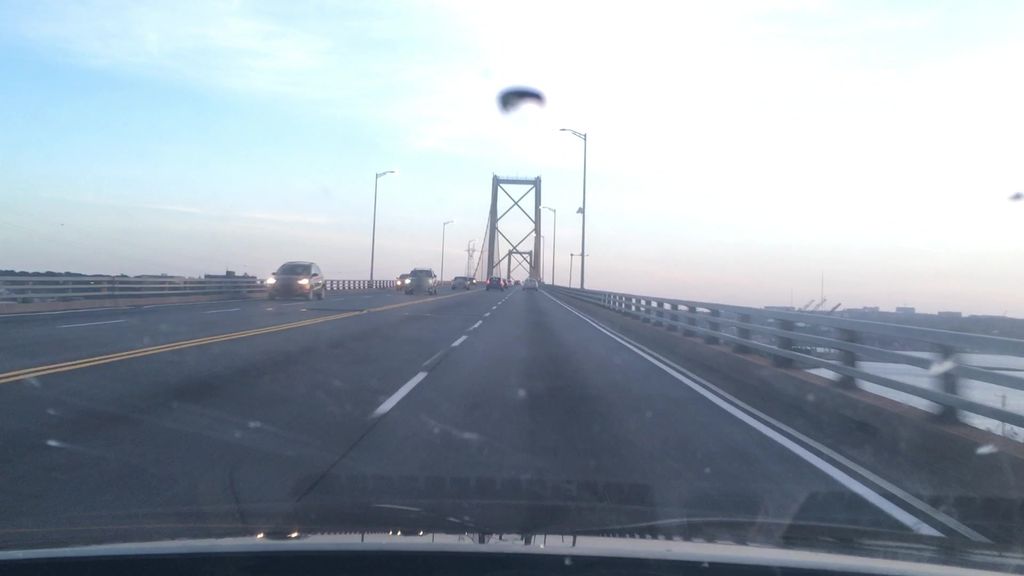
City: halifax